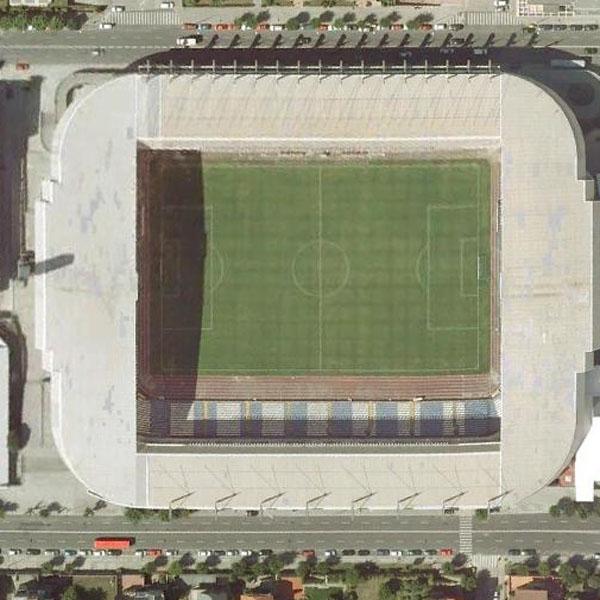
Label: Stadium